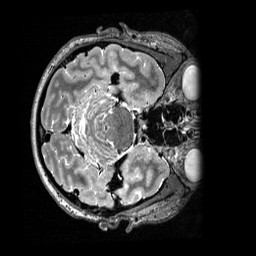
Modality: T2w
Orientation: axial
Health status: healthy
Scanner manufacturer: siemens
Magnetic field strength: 3 T
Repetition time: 3.2 s
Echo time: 0.565 s